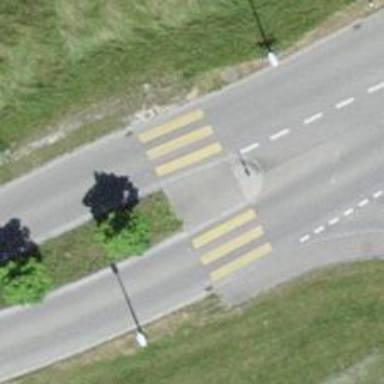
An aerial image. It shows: Uncontrolled road crossing.